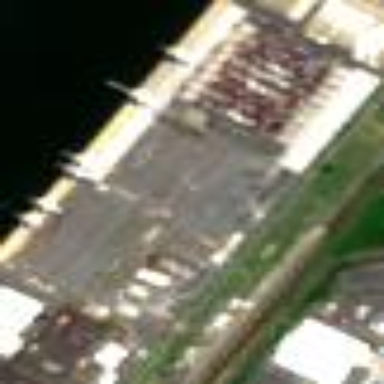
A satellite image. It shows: Industrial area designated for port activities.